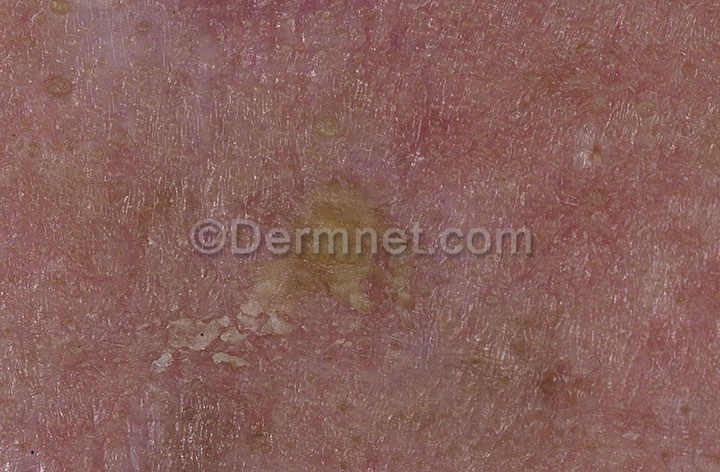
Disease: Actinic Keratosis Basal Cell Carcinoma and other Malignant Lesions